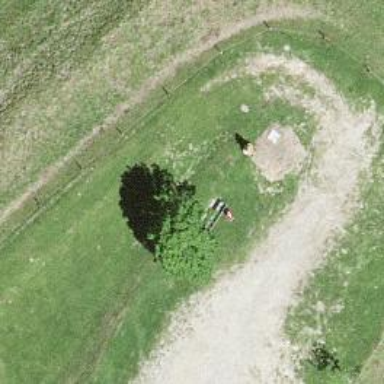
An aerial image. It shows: Bench for seating.